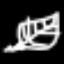
Label: leaf